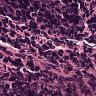
Metastatic tissue present: no